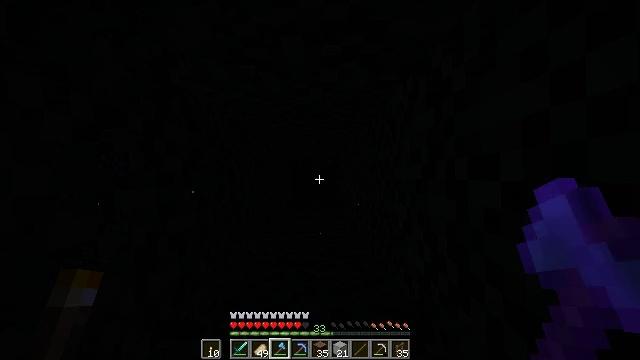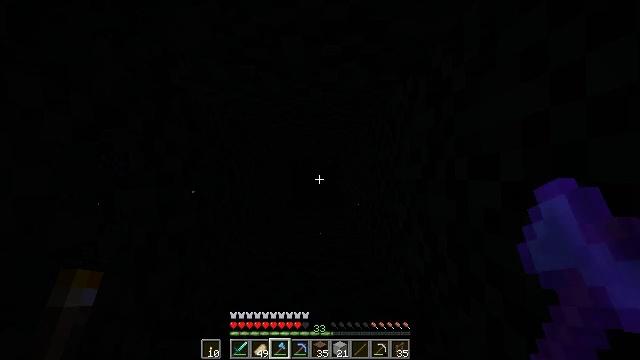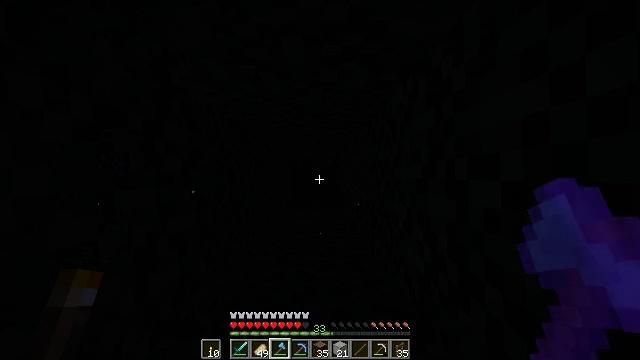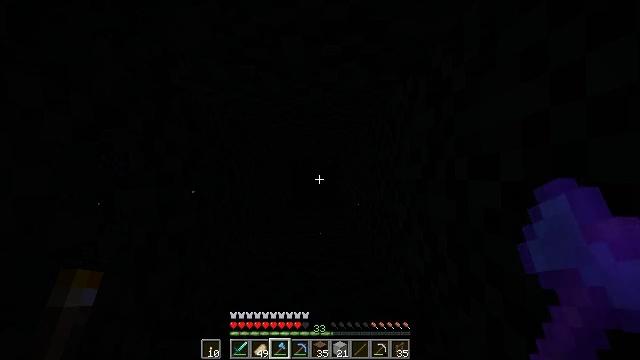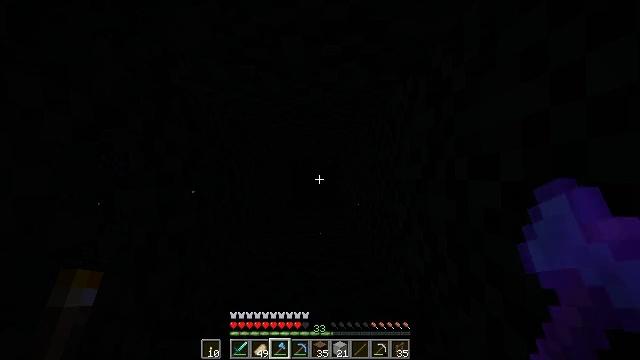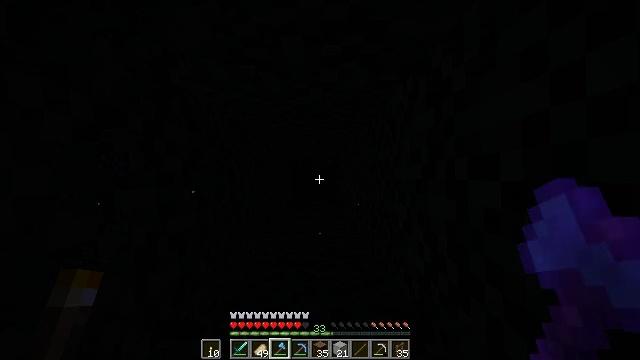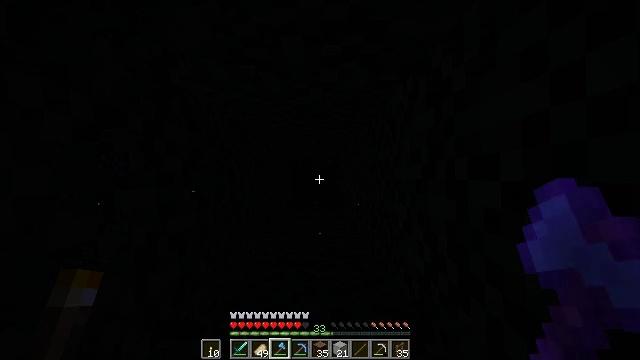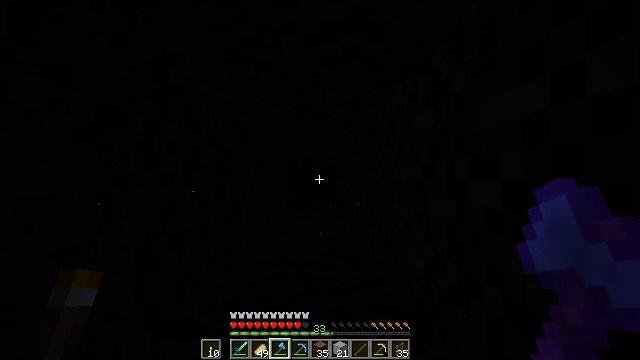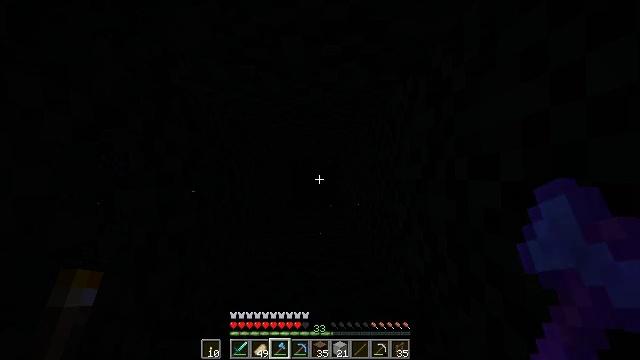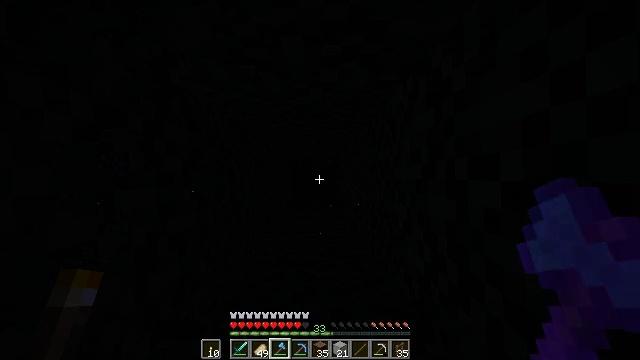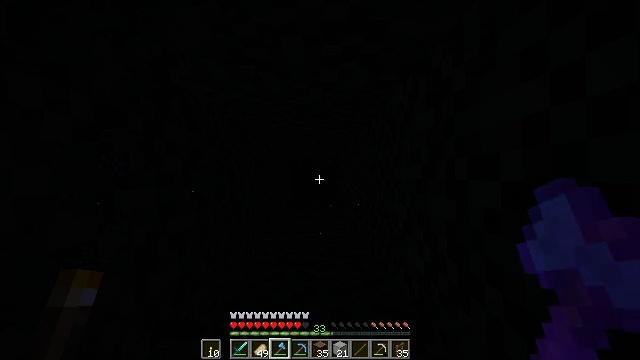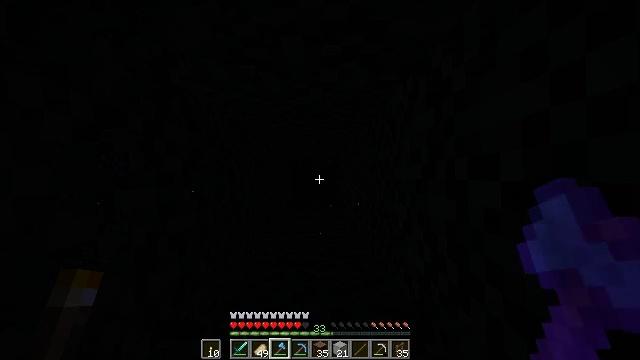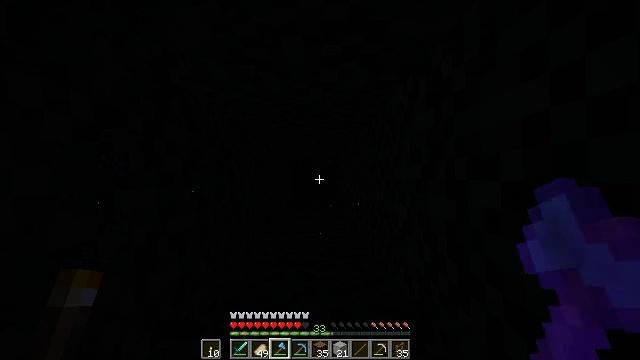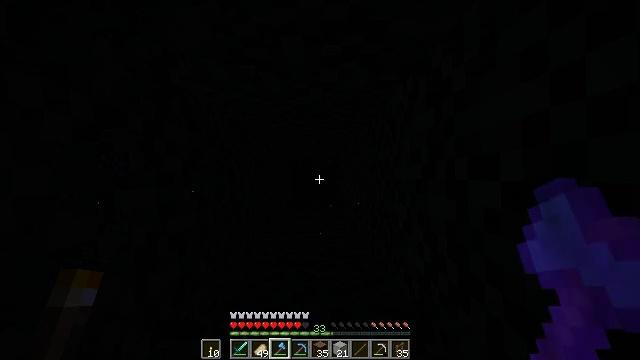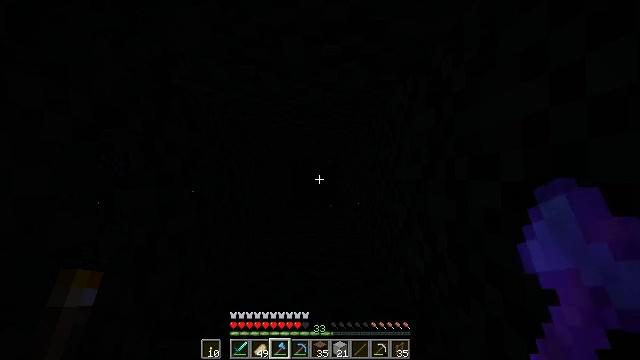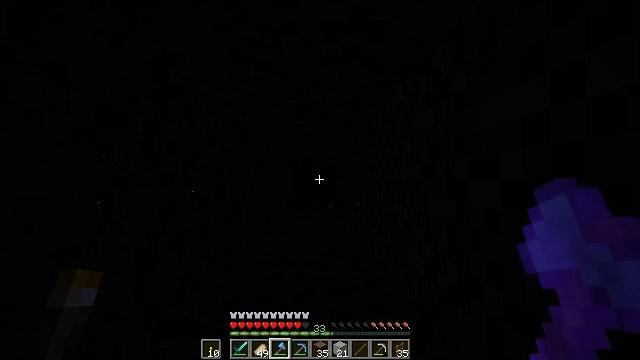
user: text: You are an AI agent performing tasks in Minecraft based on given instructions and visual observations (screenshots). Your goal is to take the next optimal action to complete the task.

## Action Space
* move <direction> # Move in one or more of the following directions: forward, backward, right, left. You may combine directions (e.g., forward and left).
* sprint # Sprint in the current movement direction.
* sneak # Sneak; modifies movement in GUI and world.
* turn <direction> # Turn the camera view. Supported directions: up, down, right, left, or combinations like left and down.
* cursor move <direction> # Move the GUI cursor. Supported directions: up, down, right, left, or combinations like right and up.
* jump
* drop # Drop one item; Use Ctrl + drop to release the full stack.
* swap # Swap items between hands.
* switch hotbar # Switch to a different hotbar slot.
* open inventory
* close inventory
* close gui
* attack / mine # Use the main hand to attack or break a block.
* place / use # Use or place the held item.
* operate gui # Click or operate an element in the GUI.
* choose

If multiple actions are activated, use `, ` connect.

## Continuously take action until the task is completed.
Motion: motion action
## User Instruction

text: Mine the brown bed to pick it up.
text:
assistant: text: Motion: no_op
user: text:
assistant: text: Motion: no_op
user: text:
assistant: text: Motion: no_op
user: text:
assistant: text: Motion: no_op
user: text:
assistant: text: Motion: no_op
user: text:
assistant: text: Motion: no_op
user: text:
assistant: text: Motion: no_op
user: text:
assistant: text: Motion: no_op
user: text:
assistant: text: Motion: no_op
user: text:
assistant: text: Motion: no_op
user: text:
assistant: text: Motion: no_op
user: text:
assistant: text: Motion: no_op
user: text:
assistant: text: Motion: no_op
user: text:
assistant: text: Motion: no_op
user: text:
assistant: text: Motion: no_op
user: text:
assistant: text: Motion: no_op
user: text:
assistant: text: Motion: no_op
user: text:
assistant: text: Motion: no_op
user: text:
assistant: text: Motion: no_op
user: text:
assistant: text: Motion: no_op
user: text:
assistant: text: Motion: no_op
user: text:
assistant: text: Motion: no_op
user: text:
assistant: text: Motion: no_op
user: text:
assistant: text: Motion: no_op
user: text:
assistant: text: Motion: no_op
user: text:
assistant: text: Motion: no_op
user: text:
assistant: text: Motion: no_op
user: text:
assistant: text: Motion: no_op
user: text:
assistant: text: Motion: no_op
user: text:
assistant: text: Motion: no_op